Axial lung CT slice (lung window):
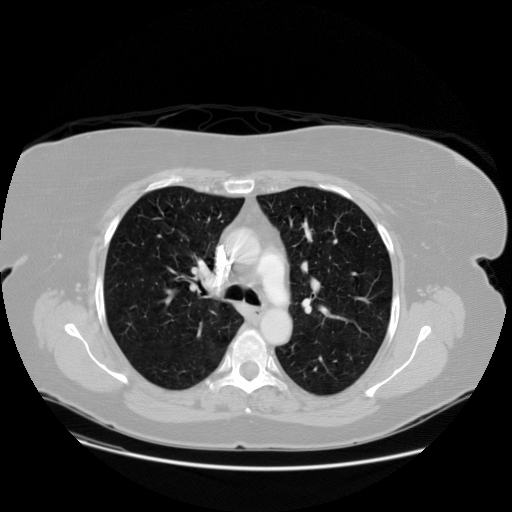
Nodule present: no